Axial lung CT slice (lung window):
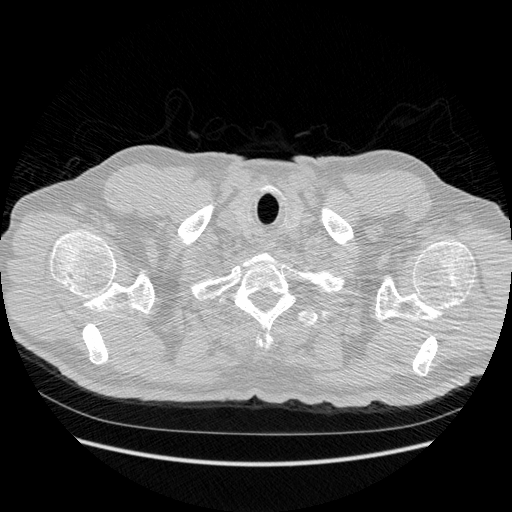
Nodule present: no